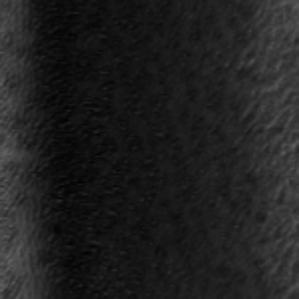
Label: frost